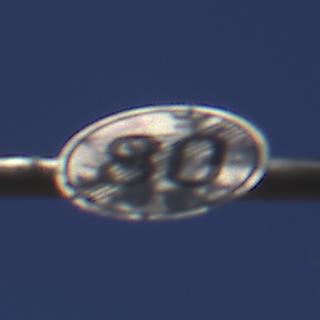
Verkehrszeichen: EndeGeschwindigkeit80
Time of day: MorningAfternoon
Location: Outdoor (Nature)
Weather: Clear
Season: Winter
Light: Natural